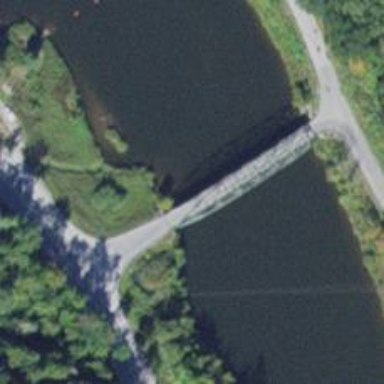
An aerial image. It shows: Unclassified road with asphalt surface crossing bridge.